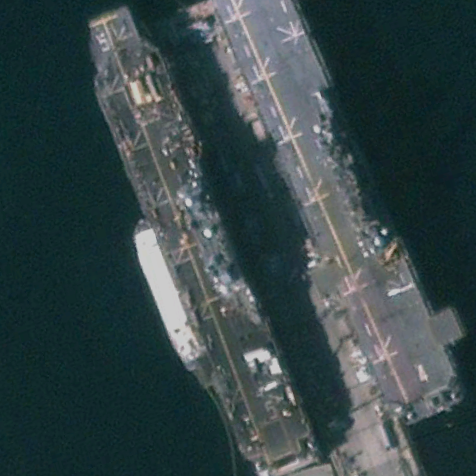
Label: assault